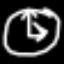
Label: clock